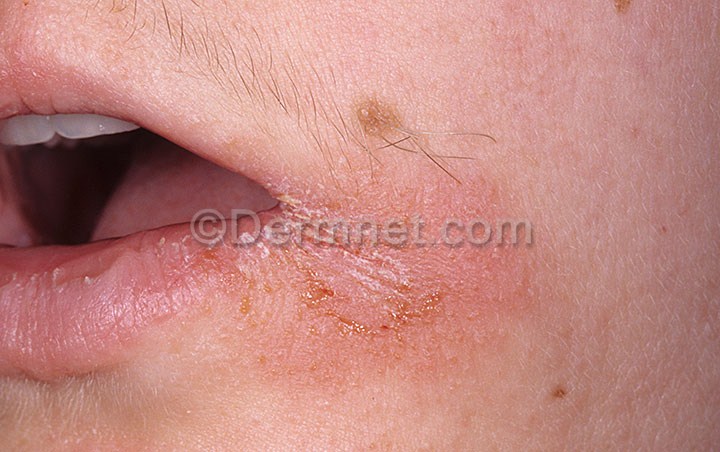
Disease: Atopic Dermatitis Photos